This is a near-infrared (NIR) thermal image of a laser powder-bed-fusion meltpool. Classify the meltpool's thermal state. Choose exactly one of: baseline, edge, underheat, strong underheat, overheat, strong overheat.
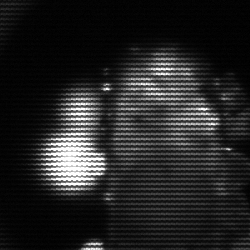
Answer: strong underheat